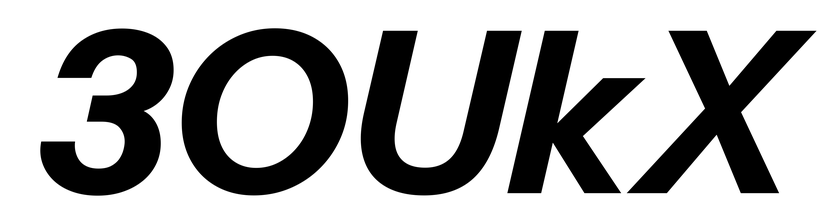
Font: InstrumentSans-Italic_Bold_Italic